Interaction volume radius: 5 \u00c5
Interaction volume height: 15 \u00c5
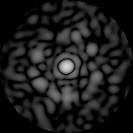
Disorder parameter: 0.8282